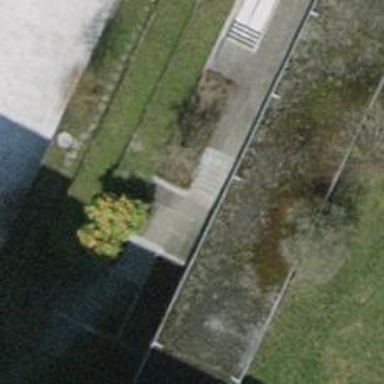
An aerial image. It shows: Road with steps.